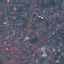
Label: Residential